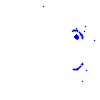
Particle: pion